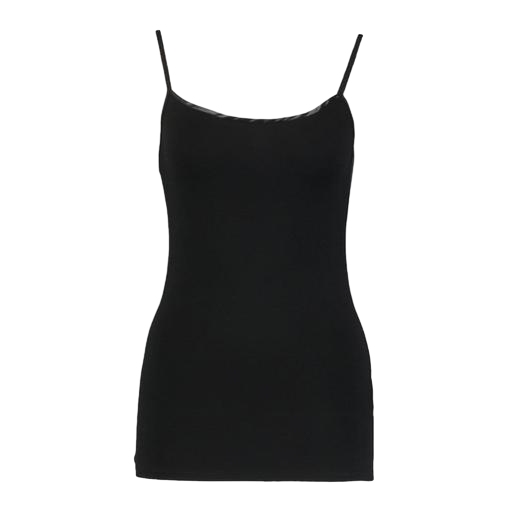
longline cami, black talco long camisole, black chelsea cami, white background